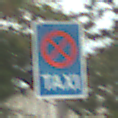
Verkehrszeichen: Taxenstand
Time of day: MorningAfternoon
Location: Outdoor (Suburban)
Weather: PartlyCloudy
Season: NotSpecified
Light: Natural